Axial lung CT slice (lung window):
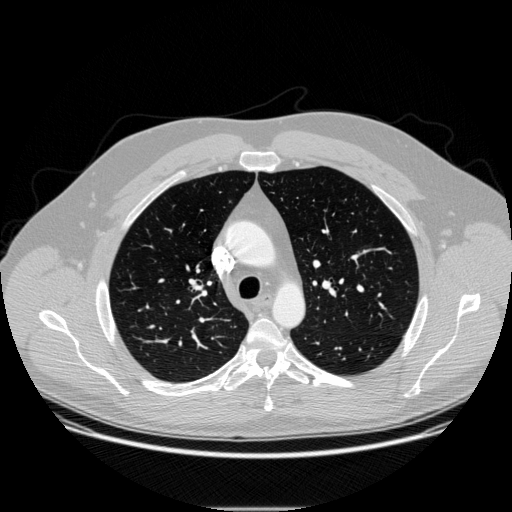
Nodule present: no